Interaction volume radius: 5 \u00c5
Interaction volume height: 10 \u00c5
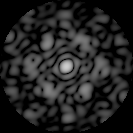
Disorder parameter: 0.5806